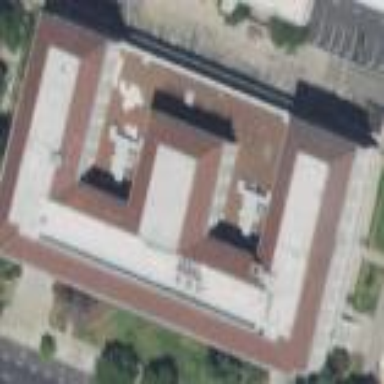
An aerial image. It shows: Building that serves as post office.